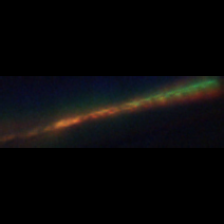
Taxon: Leptocylindrus
Group: Diatoms